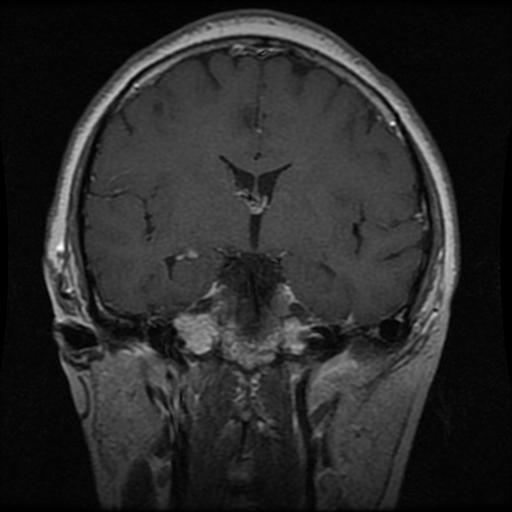
Label: pituitary